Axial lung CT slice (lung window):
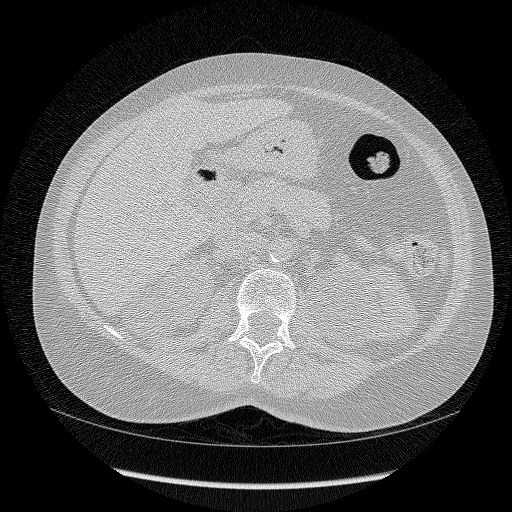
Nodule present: no